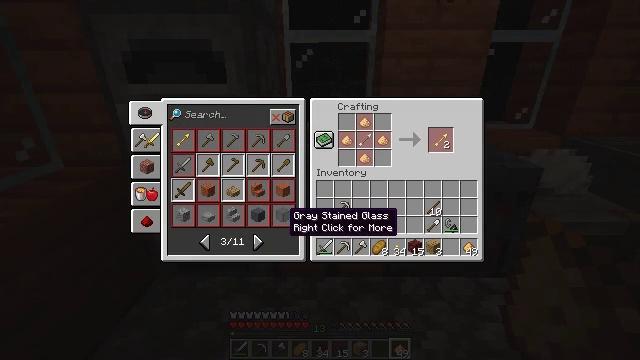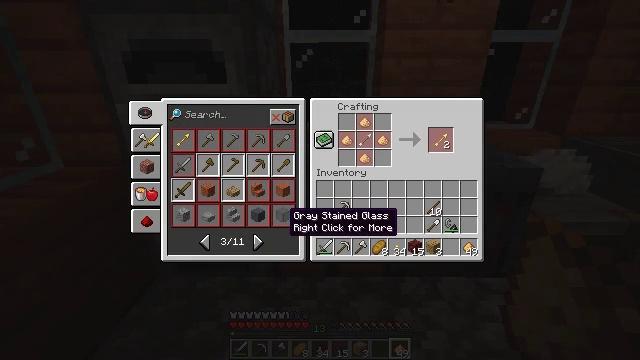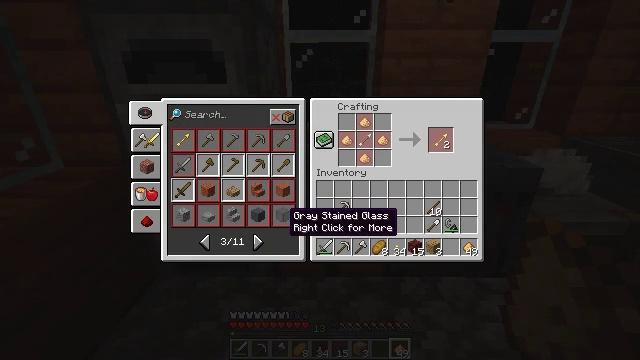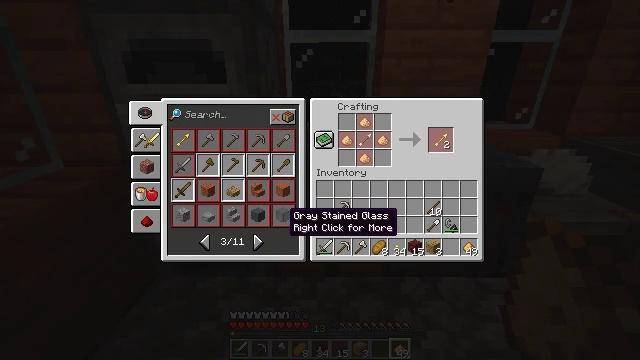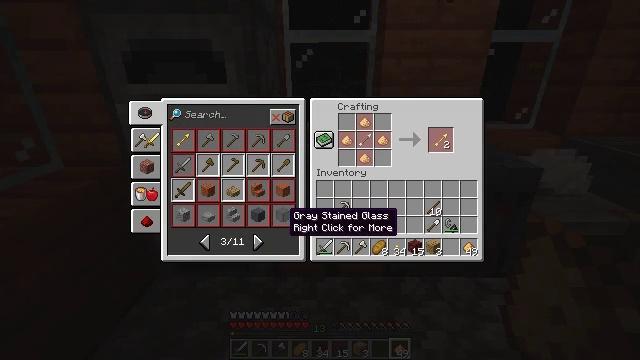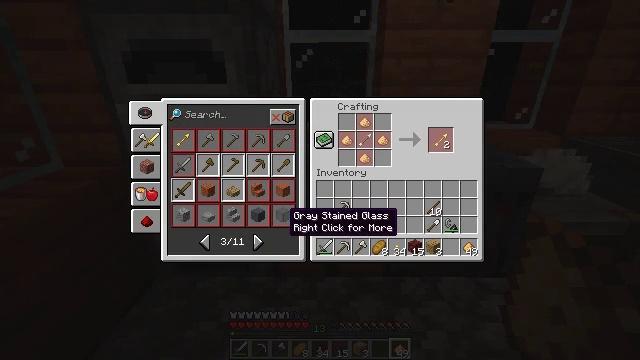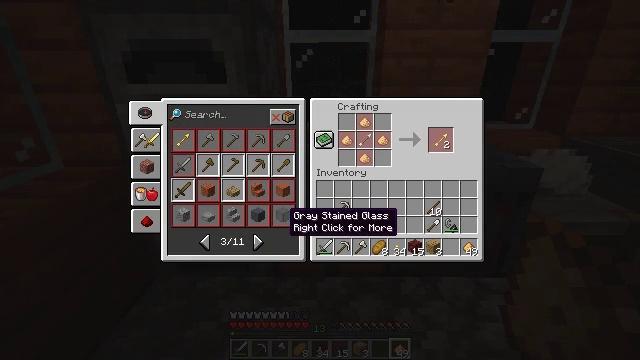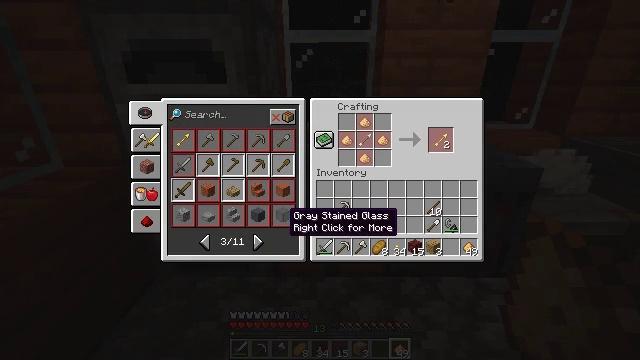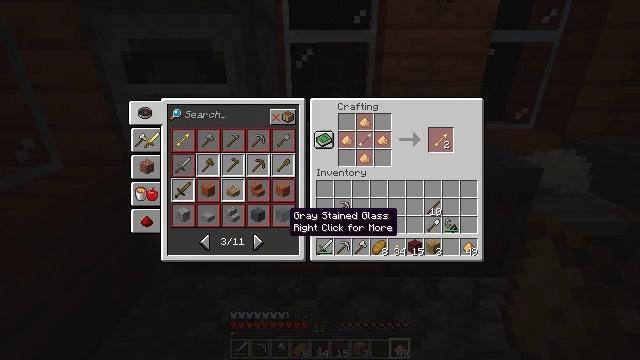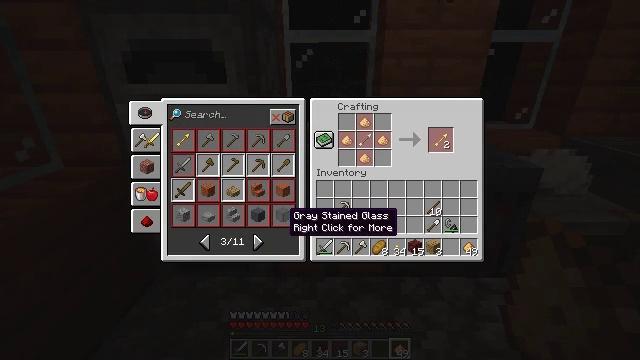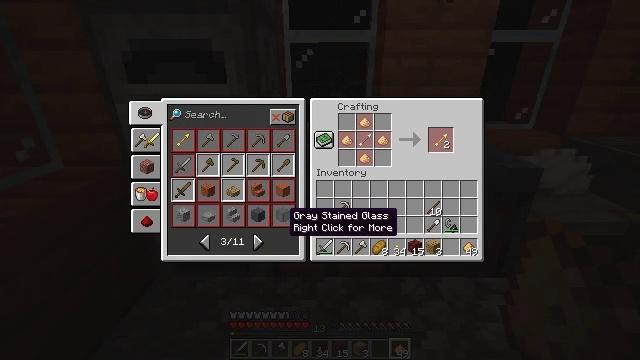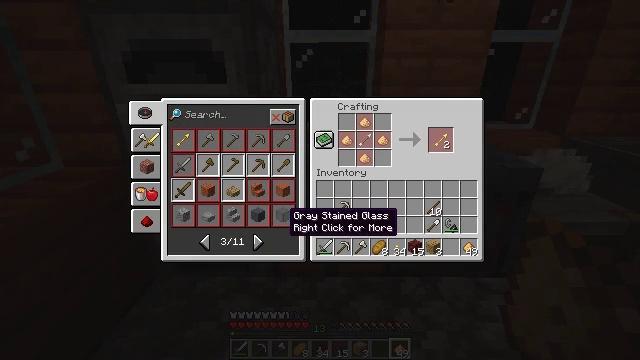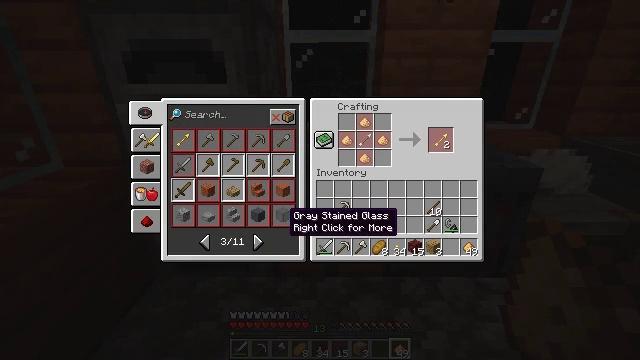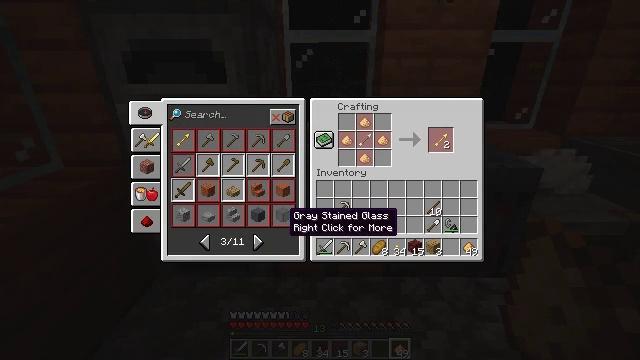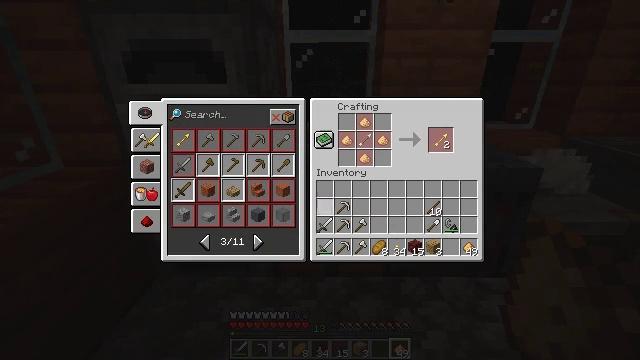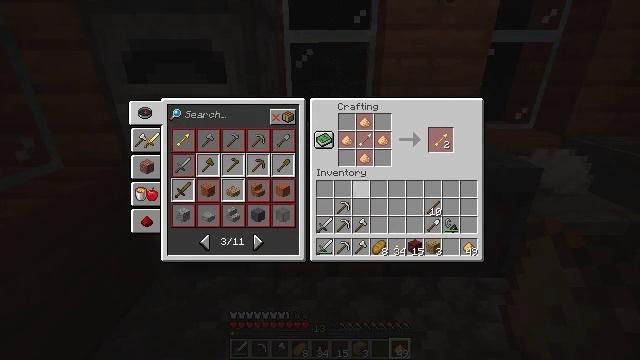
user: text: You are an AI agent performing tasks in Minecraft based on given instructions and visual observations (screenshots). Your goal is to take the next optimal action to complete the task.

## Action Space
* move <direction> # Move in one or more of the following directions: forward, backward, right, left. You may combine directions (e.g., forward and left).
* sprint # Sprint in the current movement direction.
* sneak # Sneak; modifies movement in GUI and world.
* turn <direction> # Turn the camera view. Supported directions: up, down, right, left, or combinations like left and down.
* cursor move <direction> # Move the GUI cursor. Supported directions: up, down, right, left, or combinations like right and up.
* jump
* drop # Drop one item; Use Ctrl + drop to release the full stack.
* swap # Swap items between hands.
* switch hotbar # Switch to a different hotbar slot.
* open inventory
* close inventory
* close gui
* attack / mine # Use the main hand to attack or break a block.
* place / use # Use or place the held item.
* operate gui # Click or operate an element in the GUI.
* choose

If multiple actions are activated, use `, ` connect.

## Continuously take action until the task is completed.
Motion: motion action
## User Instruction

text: Open the crafting table to make a spectral arrow.
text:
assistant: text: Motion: no_op
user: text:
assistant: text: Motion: no_op
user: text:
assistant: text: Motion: no_op
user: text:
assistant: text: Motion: no_op
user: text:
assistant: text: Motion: no_op
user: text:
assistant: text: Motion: no_op
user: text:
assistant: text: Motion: no_op
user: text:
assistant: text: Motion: no_op
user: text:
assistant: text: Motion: no_op
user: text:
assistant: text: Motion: no_op
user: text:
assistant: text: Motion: no_op
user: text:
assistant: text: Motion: no_op
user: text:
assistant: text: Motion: no_op
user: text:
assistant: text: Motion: cursor move right and up
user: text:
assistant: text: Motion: cursor move right and up
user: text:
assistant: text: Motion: cursor move up
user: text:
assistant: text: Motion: cursor move up
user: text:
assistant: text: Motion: no_op
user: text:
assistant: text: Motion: no_op
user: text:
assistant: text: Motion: no_op
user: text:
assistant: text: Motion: cursor move left and up
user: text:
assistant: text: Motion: no_op
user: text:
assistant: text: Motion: no_op
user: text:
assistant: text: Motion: cursor move left and down
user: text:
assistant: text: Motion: cursor move left and down
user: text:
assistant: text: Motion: cursor move left and down
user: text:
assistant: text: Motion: cursor move left and down
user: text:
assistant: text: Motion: no_op
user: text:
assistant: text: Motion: no_op
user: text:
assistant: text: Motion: no_op